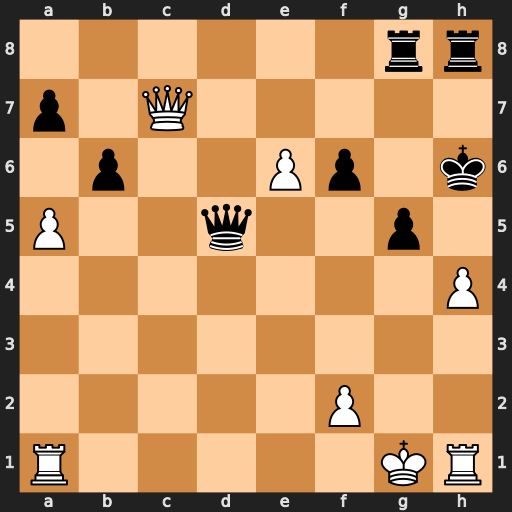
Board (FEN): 6rr/p1Q5/1p2Pp1k/P2q2p1/7P/8/5P2/R5KR
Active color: w
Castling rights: -
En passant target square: -
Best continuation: hxg5+ Kg6 Qf7+ Kxg5 Rxh8